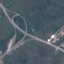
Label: Highway